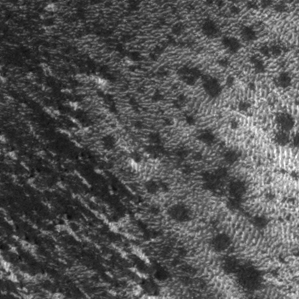
Label: frost